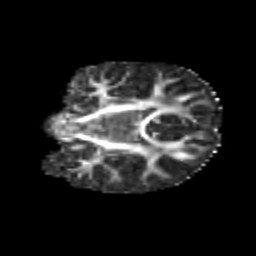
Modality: FA
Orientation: coronal
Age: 6
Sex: female
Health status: healthy